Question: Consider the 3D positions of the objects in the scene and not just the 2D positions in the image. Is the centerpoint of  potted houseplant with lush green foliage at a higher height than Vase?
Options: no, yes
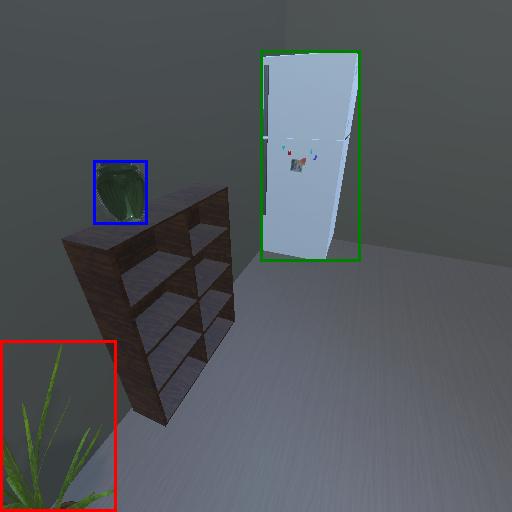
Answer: no